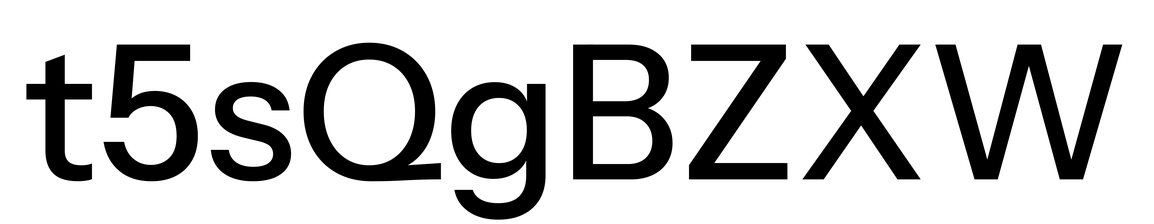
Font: InstrumentSans_Medium